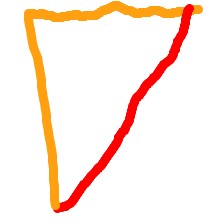
Shape: triangle